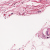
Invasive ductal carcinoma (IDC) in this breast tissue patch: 0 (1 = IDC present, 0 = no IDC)